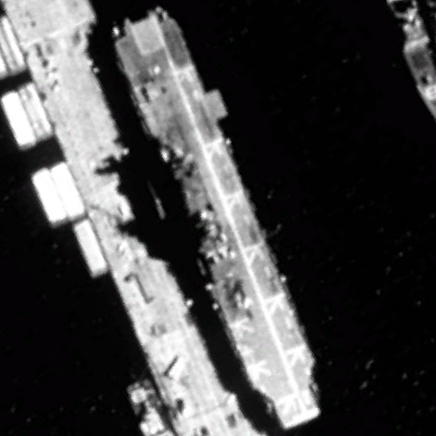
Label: assault